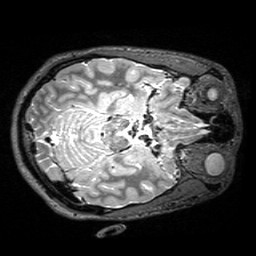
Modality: T2w
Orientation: axial
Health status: healthy
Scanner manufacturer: siemens
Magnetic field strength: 3 T
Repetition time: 4.8 s
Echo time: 0.452 s